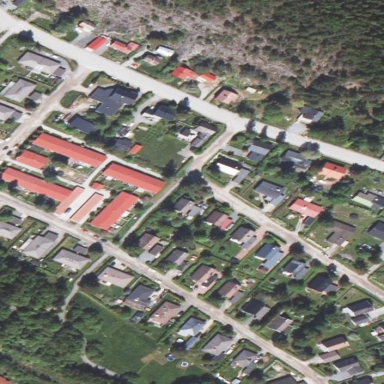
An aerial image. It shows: Residential area.